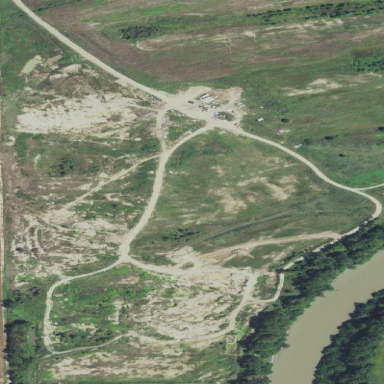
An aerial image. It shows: Quarry with gravel and sand resources.